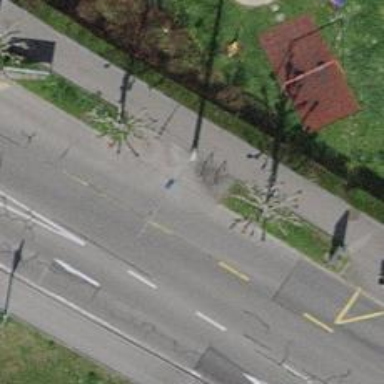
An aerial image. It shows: Bicycle parking area with stands available.